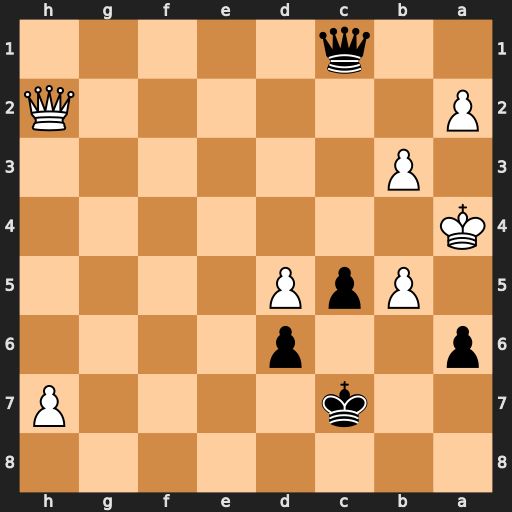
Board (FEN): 8/2k4P/p2p4/1PpP4/K7/1P6/P6Q/2q5
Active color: b
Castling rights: -
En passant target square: -
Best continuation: axb5+ Kxb5 Qf1+ Ka5 Kb7 Qxd6 Qe1+ Ka4 Qb4#